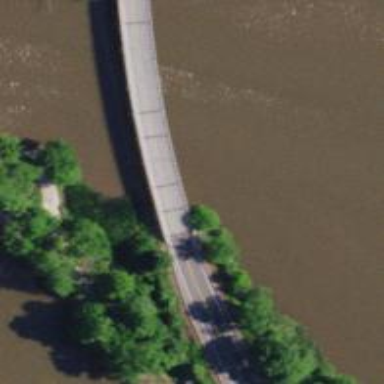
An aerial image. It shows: Secondary road crossing bridge.